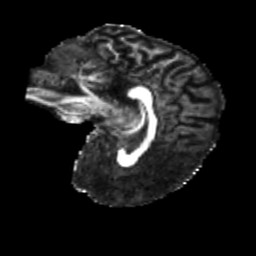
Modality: FA
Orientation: sagittal
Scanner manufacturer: siemens
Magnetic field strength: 3 T
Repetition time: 4 s
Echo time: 0.0594 s